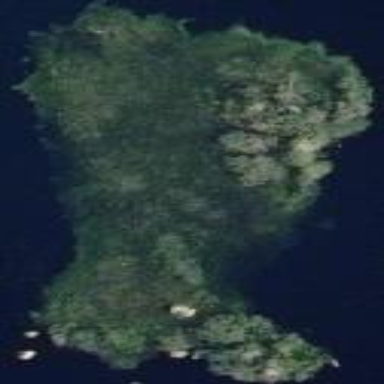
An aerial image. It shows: Islet.